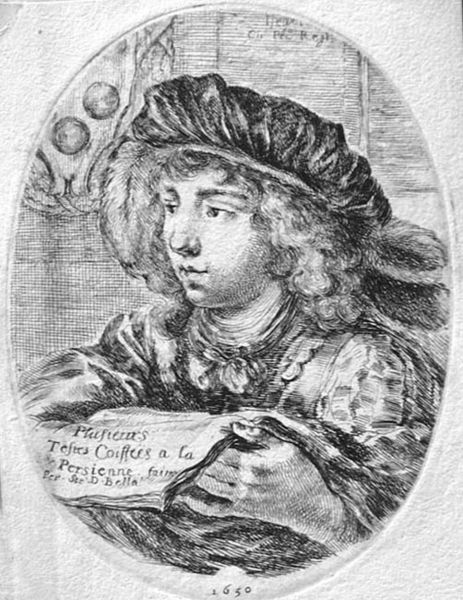
Titel: Mehrere Köpfe nach Art der Perser frisiert (Plusieurs têtes coiffées à la persiennes): Büste eines nach links gewandten jungen Mannes mit Barett, der das Blatt mit Titelinschrift vor sich hält
Künstler: Stefano della Bella
Standort: Karlsruhe
Institution: Staatliche Kunsthalle Karlsruhe
Schlagwörter: blätter, feder, gemälde, hand, kopf, mann, umhang, weiß, finger, grau, haar, hut, mund, nase, profil, raum, schwarz, skizze, zeichnung, blick, tuch, haube, mode, schleife, jung, kappe, mütze, augen, band, barock, falten, federn, gesicht, halten, lang, mensch, pelz, rahmen, rembrandt, samt, tragen, bild, bildnis, hals, hände, portrait, porträt, gewand, haare, kind, blatt, augenbrauen, kinn, locken, renaissance, oval, rund, federbusch, federhut, fell, perücke, infant, kopfbedeckung, schrift, wangen, papier, backen, datierung, grafik, schattierung, rand, französisch, halstuch, lesen, junge, schild, knabe, buch, zettel, medaillon, bub, kohle, druck, schwarz-weiß, schraffur, radierung, stich, barrett, seite, text, zeitung, buchstaben, kreise, bürgertum, bleistift, kugeln, tinte, heft, pergament, wappen, barett, jüngling, seiten, junger mann, halbprofil, mudn, brief, mittelalter, wams, binde, augenbraun, halsbinde, patrizier, schriftstück, kupferstich, bote, bube, lesung, latein, fürth, medaillion, steuern, lockiges haar, ext, textur, straussenfedern, altes bild, alte schrift, frnzösisch, loorbeerkranz, e, 1650, bella, 3/4 porträt, persienne, jugendfoto, jumg, ffranzösisch, die fugger, jünglinbg, fuchsschwänze, coiffes, historisms, spätmittelatler